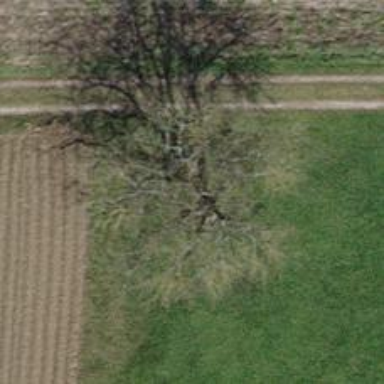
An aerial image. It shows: Beautiful tree in nature.